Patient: sex F, age 78
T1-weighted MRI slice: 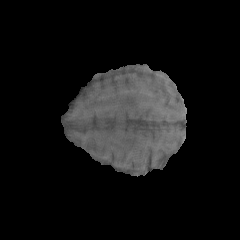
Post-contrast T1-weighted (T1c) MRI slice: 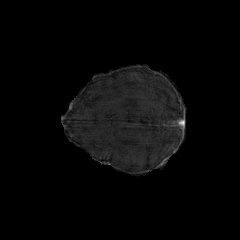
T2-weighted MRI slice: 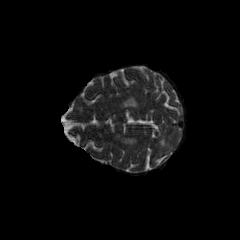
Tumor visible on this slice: no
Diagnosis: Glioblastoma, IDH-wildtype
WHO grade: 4